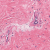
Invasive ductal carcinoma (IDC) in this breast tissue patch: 0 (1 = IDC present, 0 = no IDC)